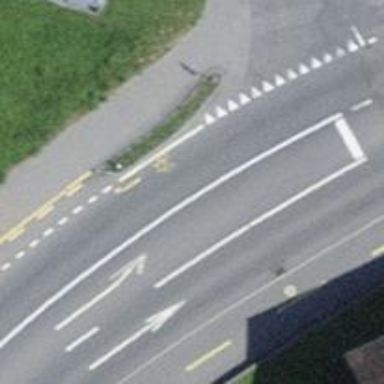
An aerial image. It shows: Secondary road with separate sidewalks on both sides. The road has asphalt surface.